Question: What is the result of this measurement?
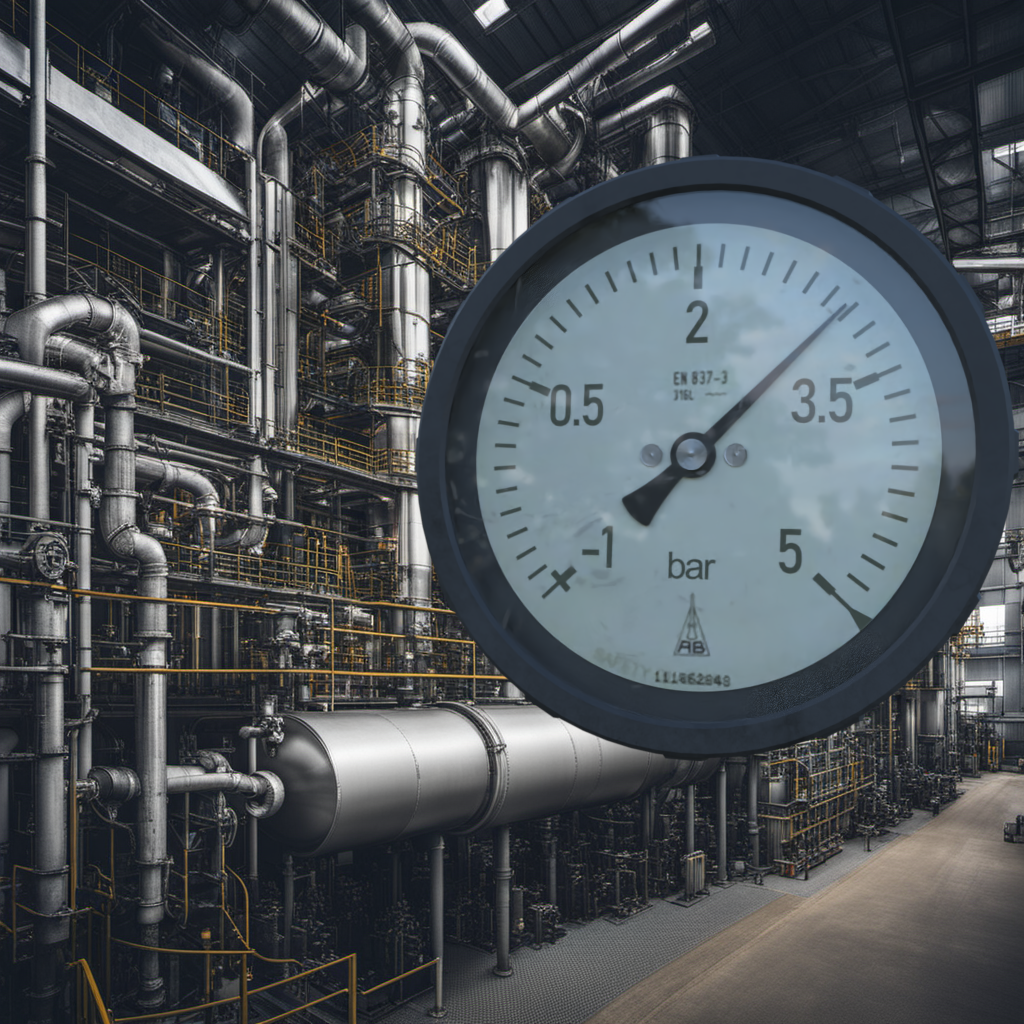
Answer: The result is 3.02
Question: What is the reading range of the measurement in the image?
Answer: The range is from -1 to 5
Question: What is the minimum and maximum value range of this measurement?
Answer: The minimum value is -1 and the maximum value is 5